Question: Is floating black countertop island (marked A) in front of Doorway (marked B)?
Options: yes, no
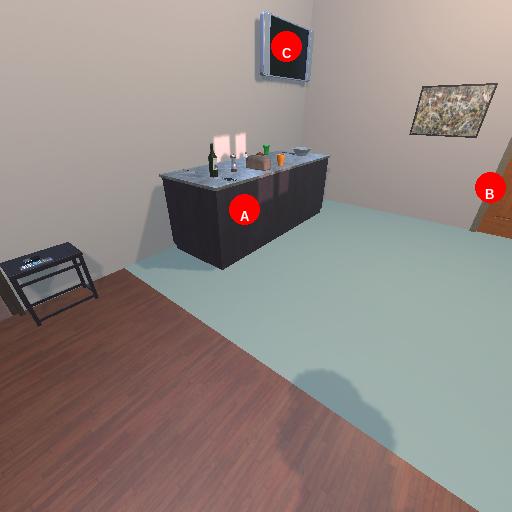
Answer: yes